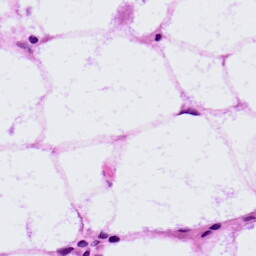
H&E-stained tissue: LymphNode